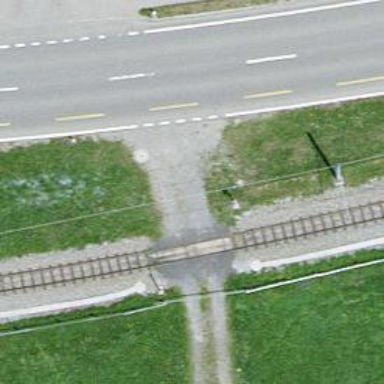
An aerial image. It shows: Level crossing along the railway.